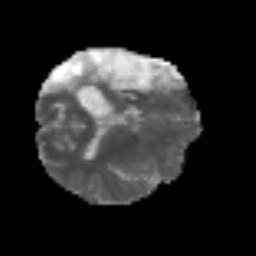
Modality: MD
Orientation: axial
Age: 46
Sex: male
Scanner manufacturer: siemens
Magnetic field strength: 3 T
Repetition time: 3.2 s
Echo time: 0.081 s